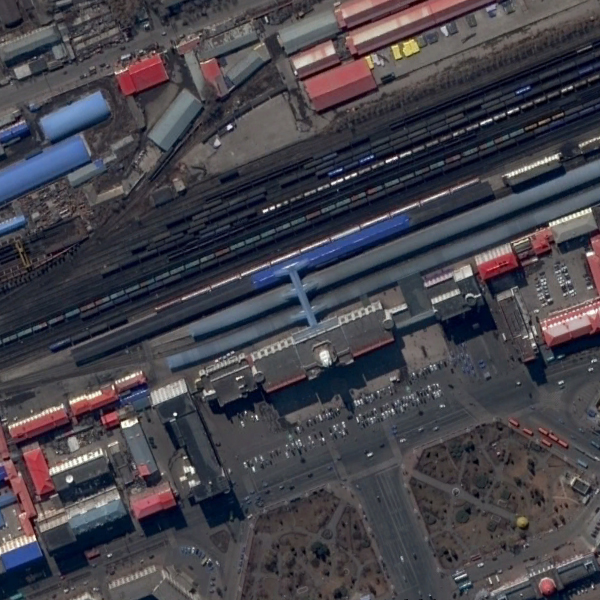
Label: RailwayStation